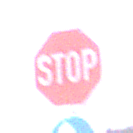
Verkehrszeichen: Stop
Zusatzzeichen unten: VorgeschriebeneFahrtrichtungGeradeausOderRechts
Umgebung: Outdoor, Nature
Tageszeit: MorningAfternoon
Wetter: PartlyCloudy
Licht: Natural
Jahreszeit: NotSpecified
Kontrast: HighContrast